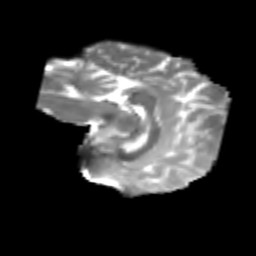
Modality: T2w
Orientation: sagittal
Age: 21
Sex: female
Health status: healthy